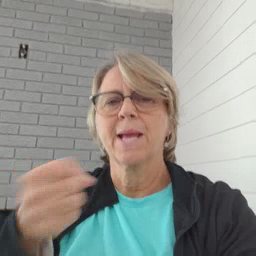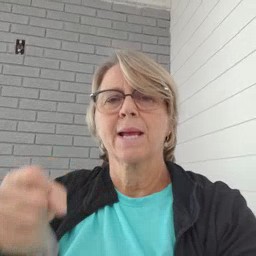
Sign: make